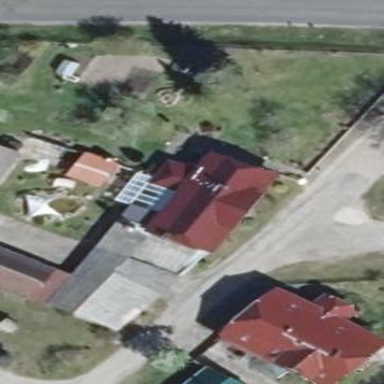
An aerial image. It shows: Building with half-hipped roof oriented along one side. The roof is maroon in color.